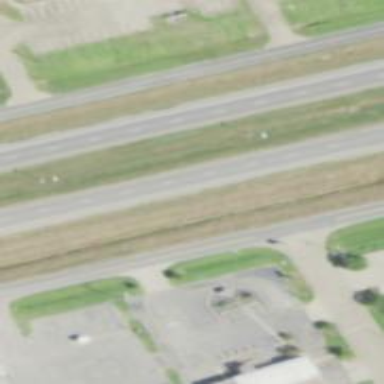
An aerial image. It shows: Trunk highway with expressway features.